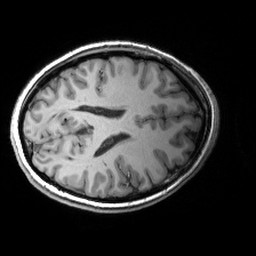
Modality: T1w
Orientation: axial
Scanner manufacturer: siemens
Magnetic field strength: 3 T
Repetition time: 2.53 s
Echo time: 0.00299 s